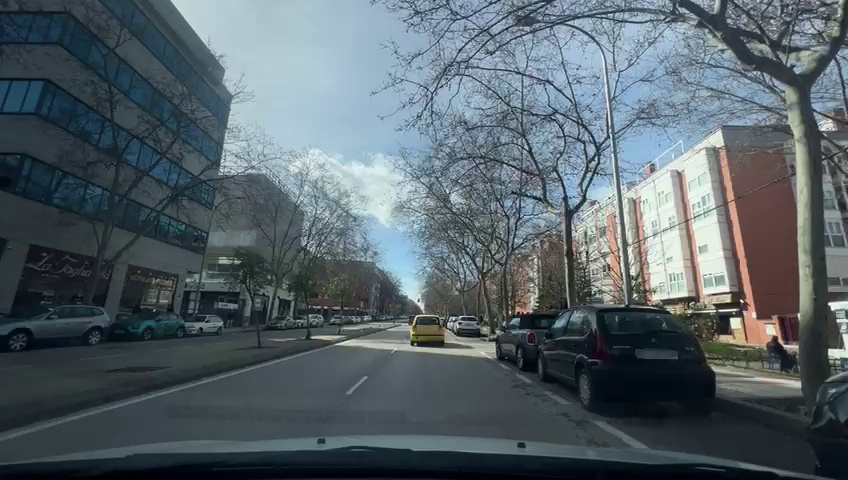
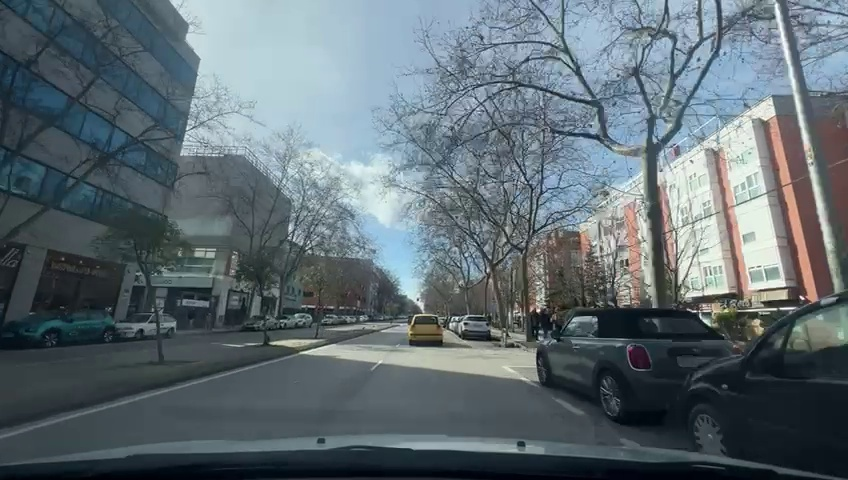
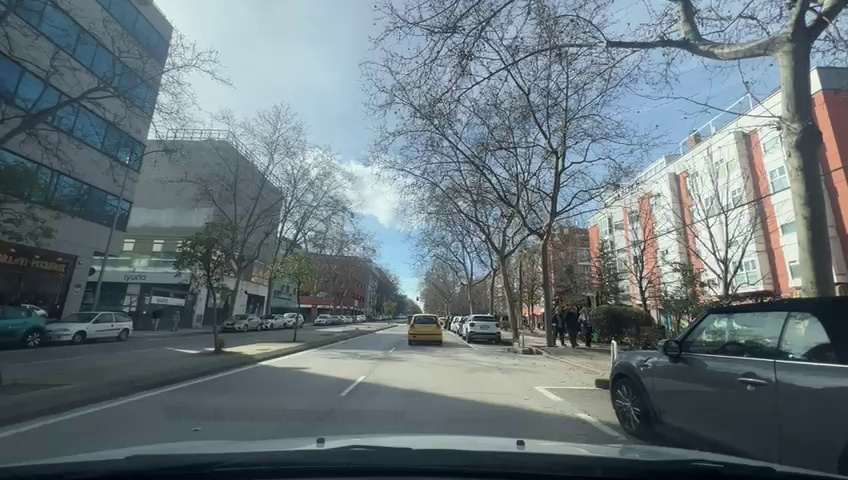
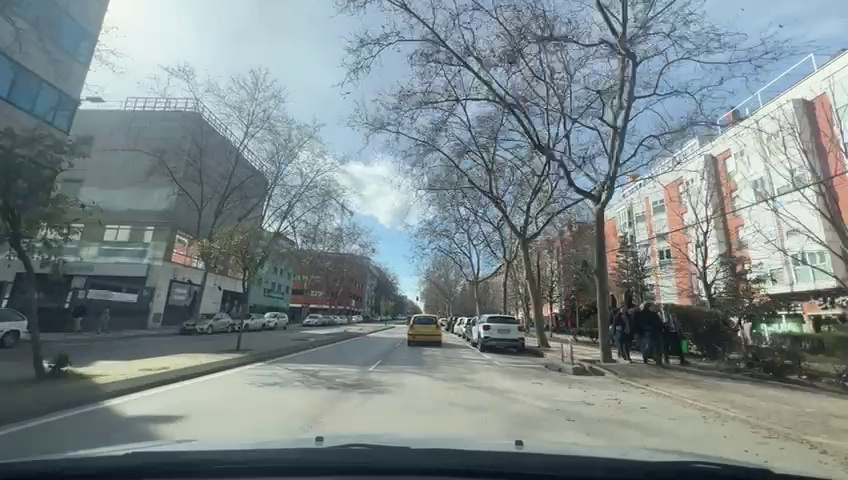
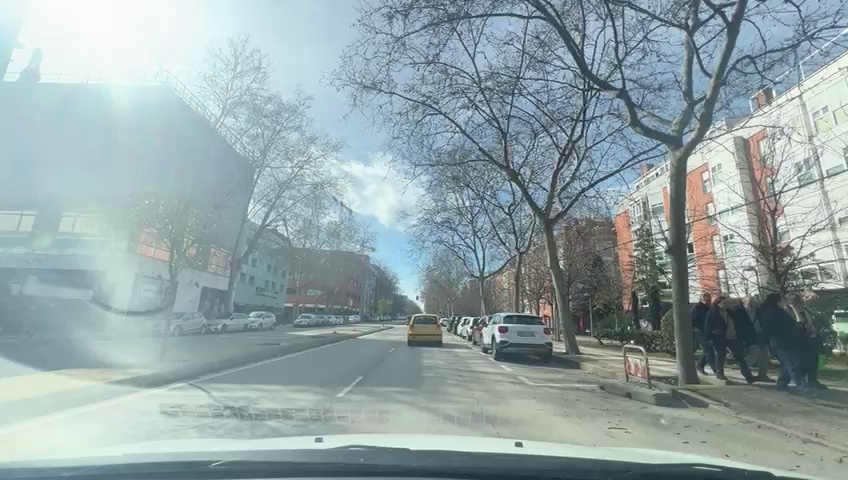
Situation: Lateral parked car
Question: Are vehicles present on the right side of the ego lane?
Answer: Yes
Reasoning: there are vehicles present in the right side of the ego lane

Situation: Lateral parked car
Question: Are vehicles parked parallel or perpendicular to the roadway near the ego lane?
Answer: Yes
Reasoning: Vehicles are parked parallel to the ego lane on the right

Situation: Lateral parked car
Question: Does the environment indicate an urban road where curbside parking is permitted?
Answer: Yes
Reasoning: Big buildings and curbside parking clearly indicate  a urban road

Situation: Lateral parked car
Question: Is the ego vehicle traveling in a middle lane with traffic lanes on both sides?
Answer: No
Reasoning: There is traffic only visible in the left lane of the ego car but not in the right

Situation: Lateral parked car
Question: Are vehicles present on the left side of the ego lane?
Answer: No
Reasoning: Vehicles are not present on the left lane of the ego car